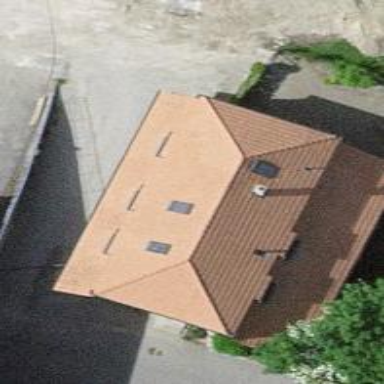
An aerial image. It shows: Residential building.